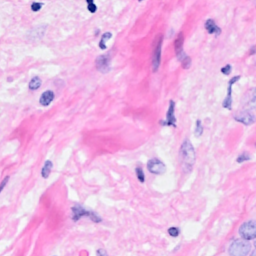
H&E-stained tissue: Breast